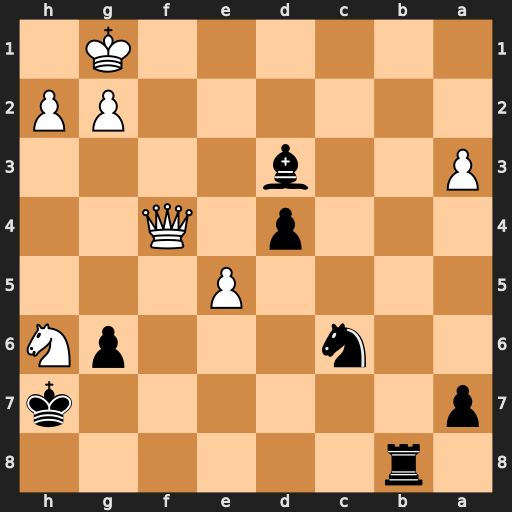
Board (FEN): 1r6/p6k/2n3pN/4P3/3p1Q2/P2b4/6PP/6K1
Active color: b
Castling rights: -
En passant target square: -
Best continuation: Rb1+ Kf2 Rf1+ Kg3 Rxf4